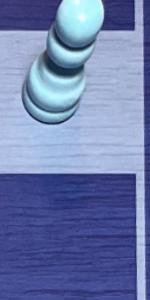
Label: Empty